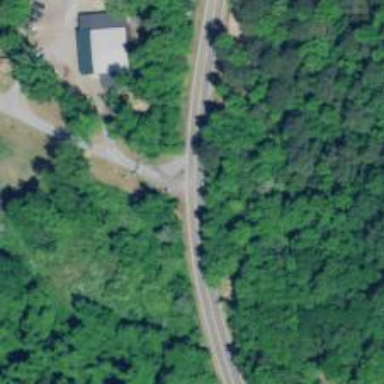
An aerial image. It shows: Driveway leading to service road.